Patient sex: F
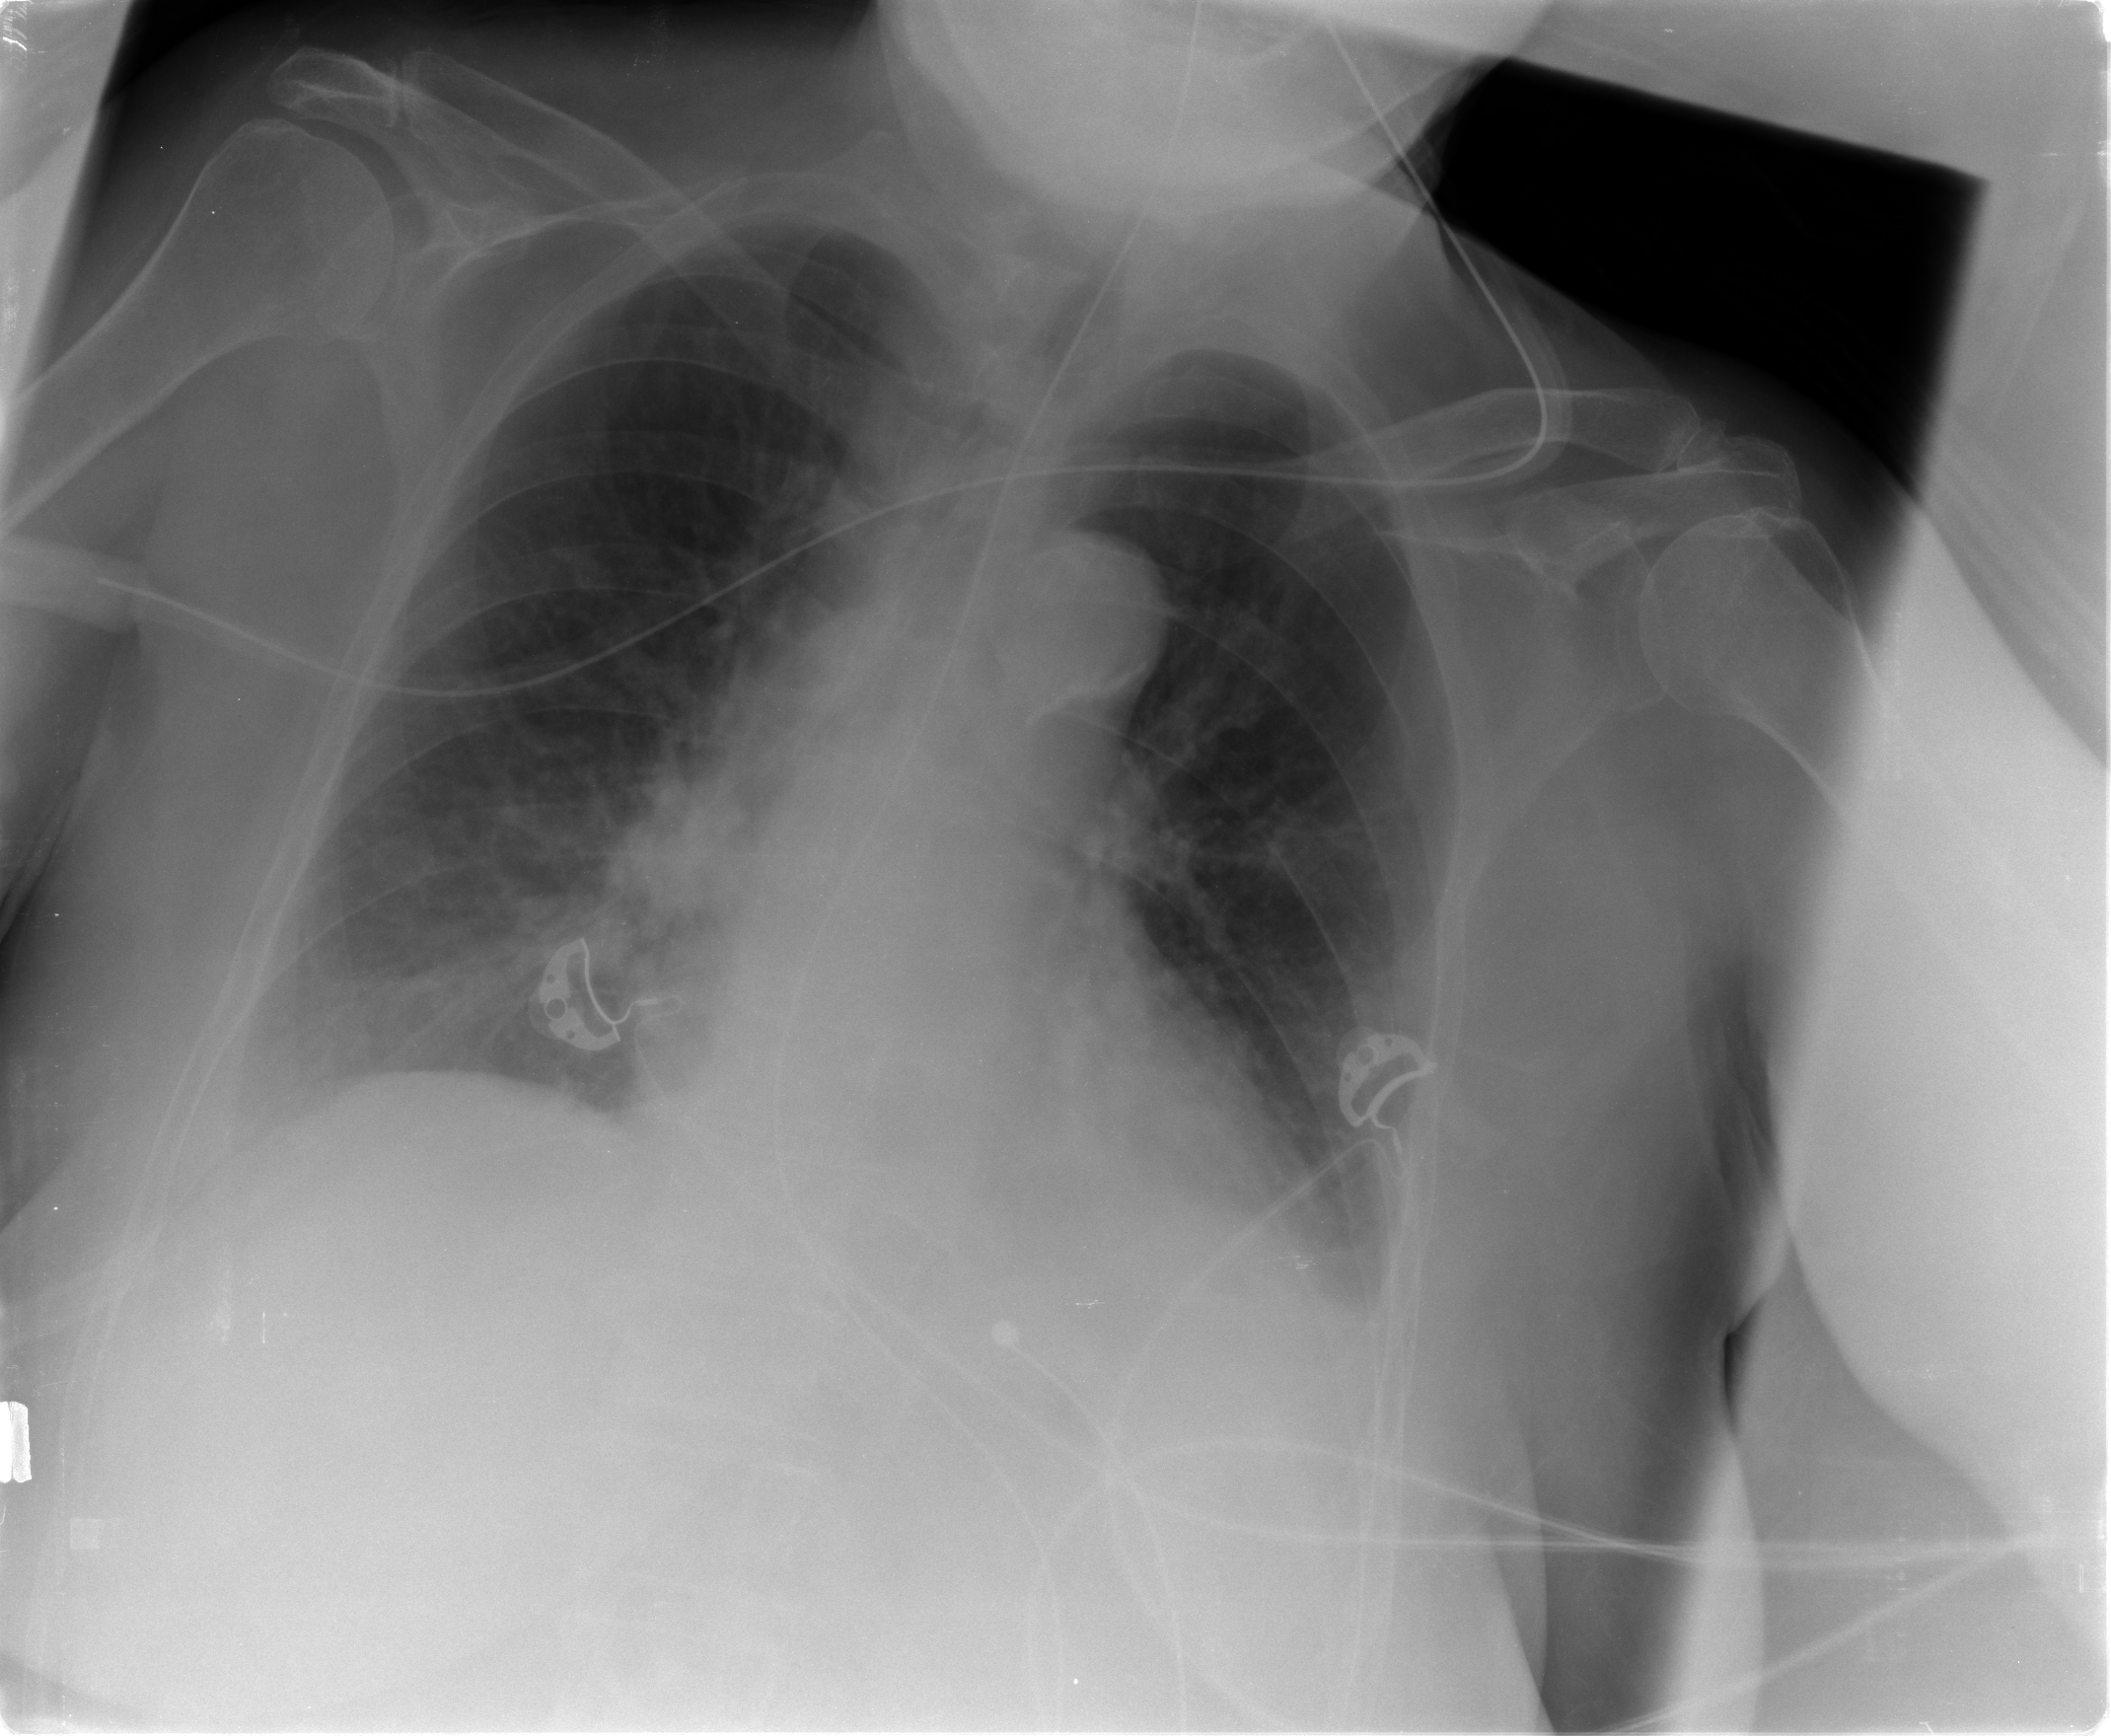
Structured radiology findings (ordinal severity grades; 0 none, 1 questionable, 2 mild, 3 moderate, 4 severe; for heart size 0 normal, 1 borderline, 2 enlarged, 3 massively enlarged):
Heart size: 0
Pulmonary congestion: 2
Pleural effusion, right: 2
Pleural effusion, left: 2
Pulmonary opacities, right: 0
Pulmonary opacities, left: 0
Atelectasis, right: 2
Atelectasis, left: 2